Field crop: tomato
Growth stage: 1
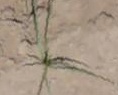
Species: cyperus